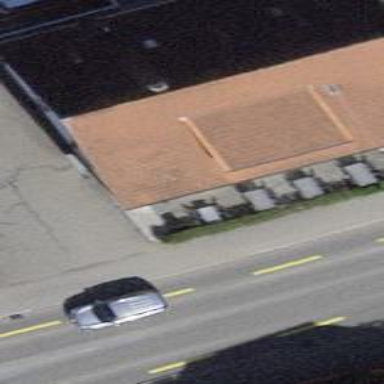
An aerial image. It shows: Restaurant building.